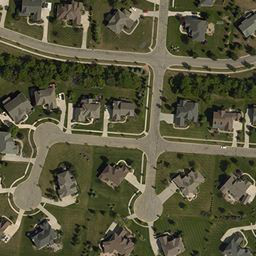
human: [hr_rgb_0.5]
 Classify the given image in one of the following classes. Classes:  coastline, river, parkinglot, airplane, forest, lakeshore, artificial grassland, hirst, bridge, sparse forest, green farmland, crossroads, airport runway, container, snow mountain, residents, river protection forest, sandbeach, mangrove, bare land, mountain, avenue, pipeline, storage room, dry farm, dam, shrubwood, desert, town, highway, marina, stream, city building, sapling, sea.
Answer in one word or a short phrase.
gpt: town